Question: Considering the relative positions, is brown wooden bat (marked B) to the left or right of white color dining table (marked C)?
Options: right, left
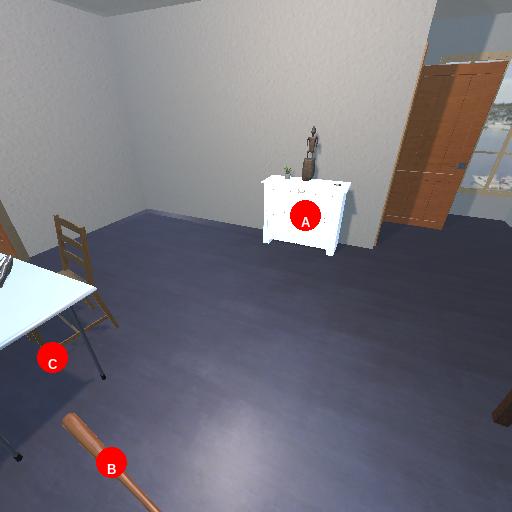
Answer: right